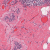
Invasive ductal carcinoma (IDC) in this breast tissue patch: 0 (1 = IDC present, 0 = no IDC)